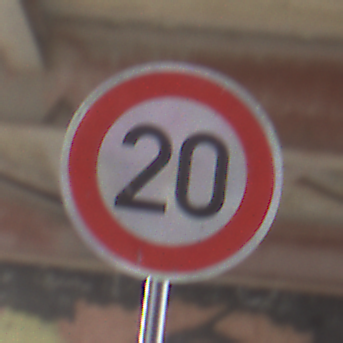
Verkehrszeichen: Geschwindigkeit20
Umgebung: Roofed, Special
Tageszeit: Midday
Wetter: Overcast
Licht: Natural
Jahreszeit: NotSpecified
Kontrast: MediumContrast